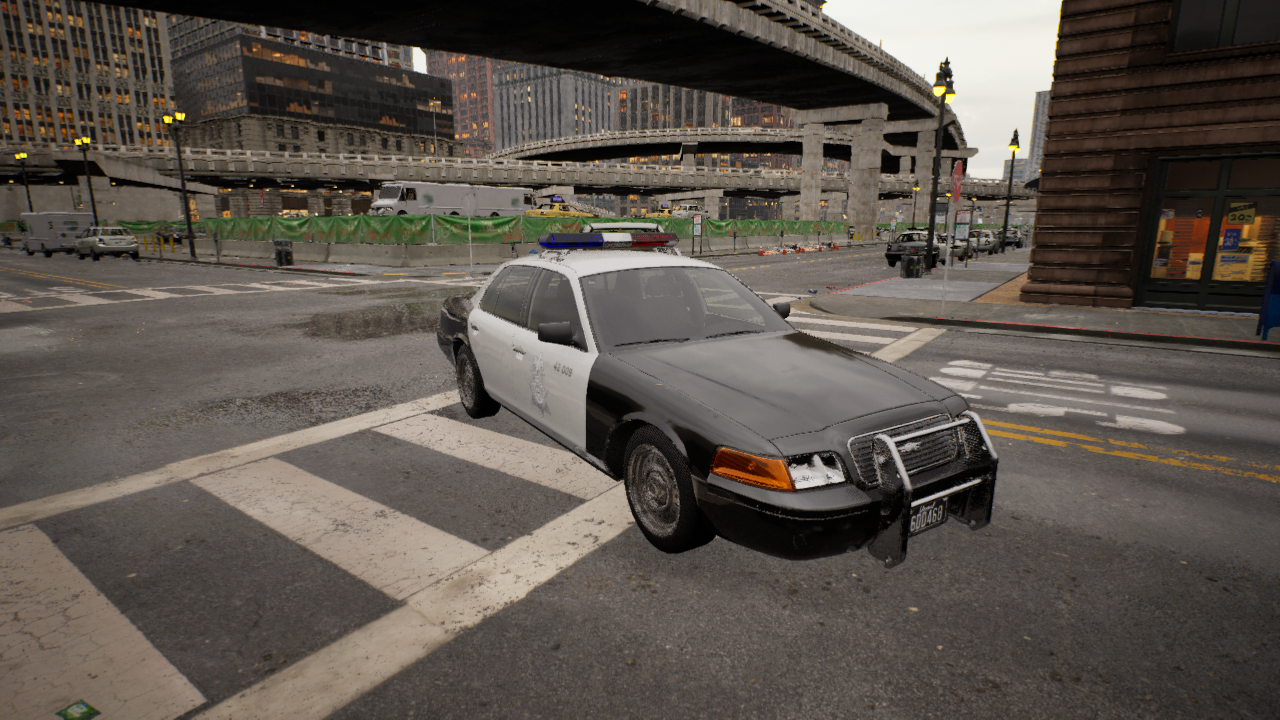
Venue: intersection
Lighting: golden hour
Vehicle rig: sedan